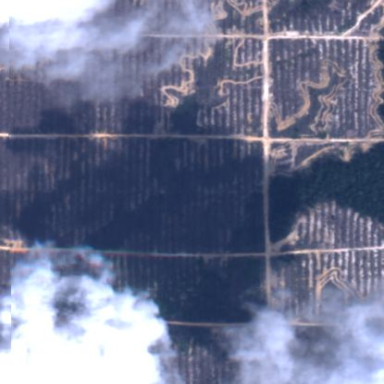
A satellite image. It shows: Orchard filled with oil palms.